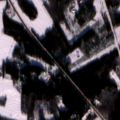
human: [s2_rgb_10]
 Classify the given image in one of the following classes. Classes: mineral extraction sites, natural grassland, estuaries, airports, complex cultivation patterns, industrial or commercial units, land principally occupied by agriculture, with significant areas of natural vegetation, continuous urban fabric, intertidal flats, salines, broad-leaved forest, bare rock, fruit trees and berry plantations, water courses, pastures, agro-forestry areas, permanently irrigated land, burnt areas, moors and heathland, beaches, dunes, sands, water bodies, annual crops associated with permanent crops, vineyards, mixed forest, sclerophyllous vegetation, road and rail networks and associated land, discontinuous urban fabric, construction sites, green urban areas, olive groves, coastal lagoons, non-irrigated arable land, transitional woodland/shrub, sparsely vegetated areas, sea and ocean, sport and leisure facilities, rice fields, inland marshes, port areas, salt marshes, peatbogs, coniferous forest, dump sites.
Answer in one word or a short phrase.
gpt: land principally occupied by agriculture, with significant areas of natural vegetation, coniferous forest, mixed forest, transitional woodland/shrub